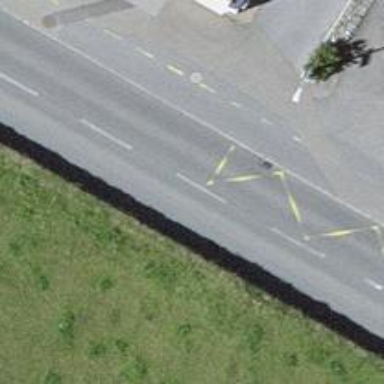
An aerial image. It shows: Asphalt platform for public transport.